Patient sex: M
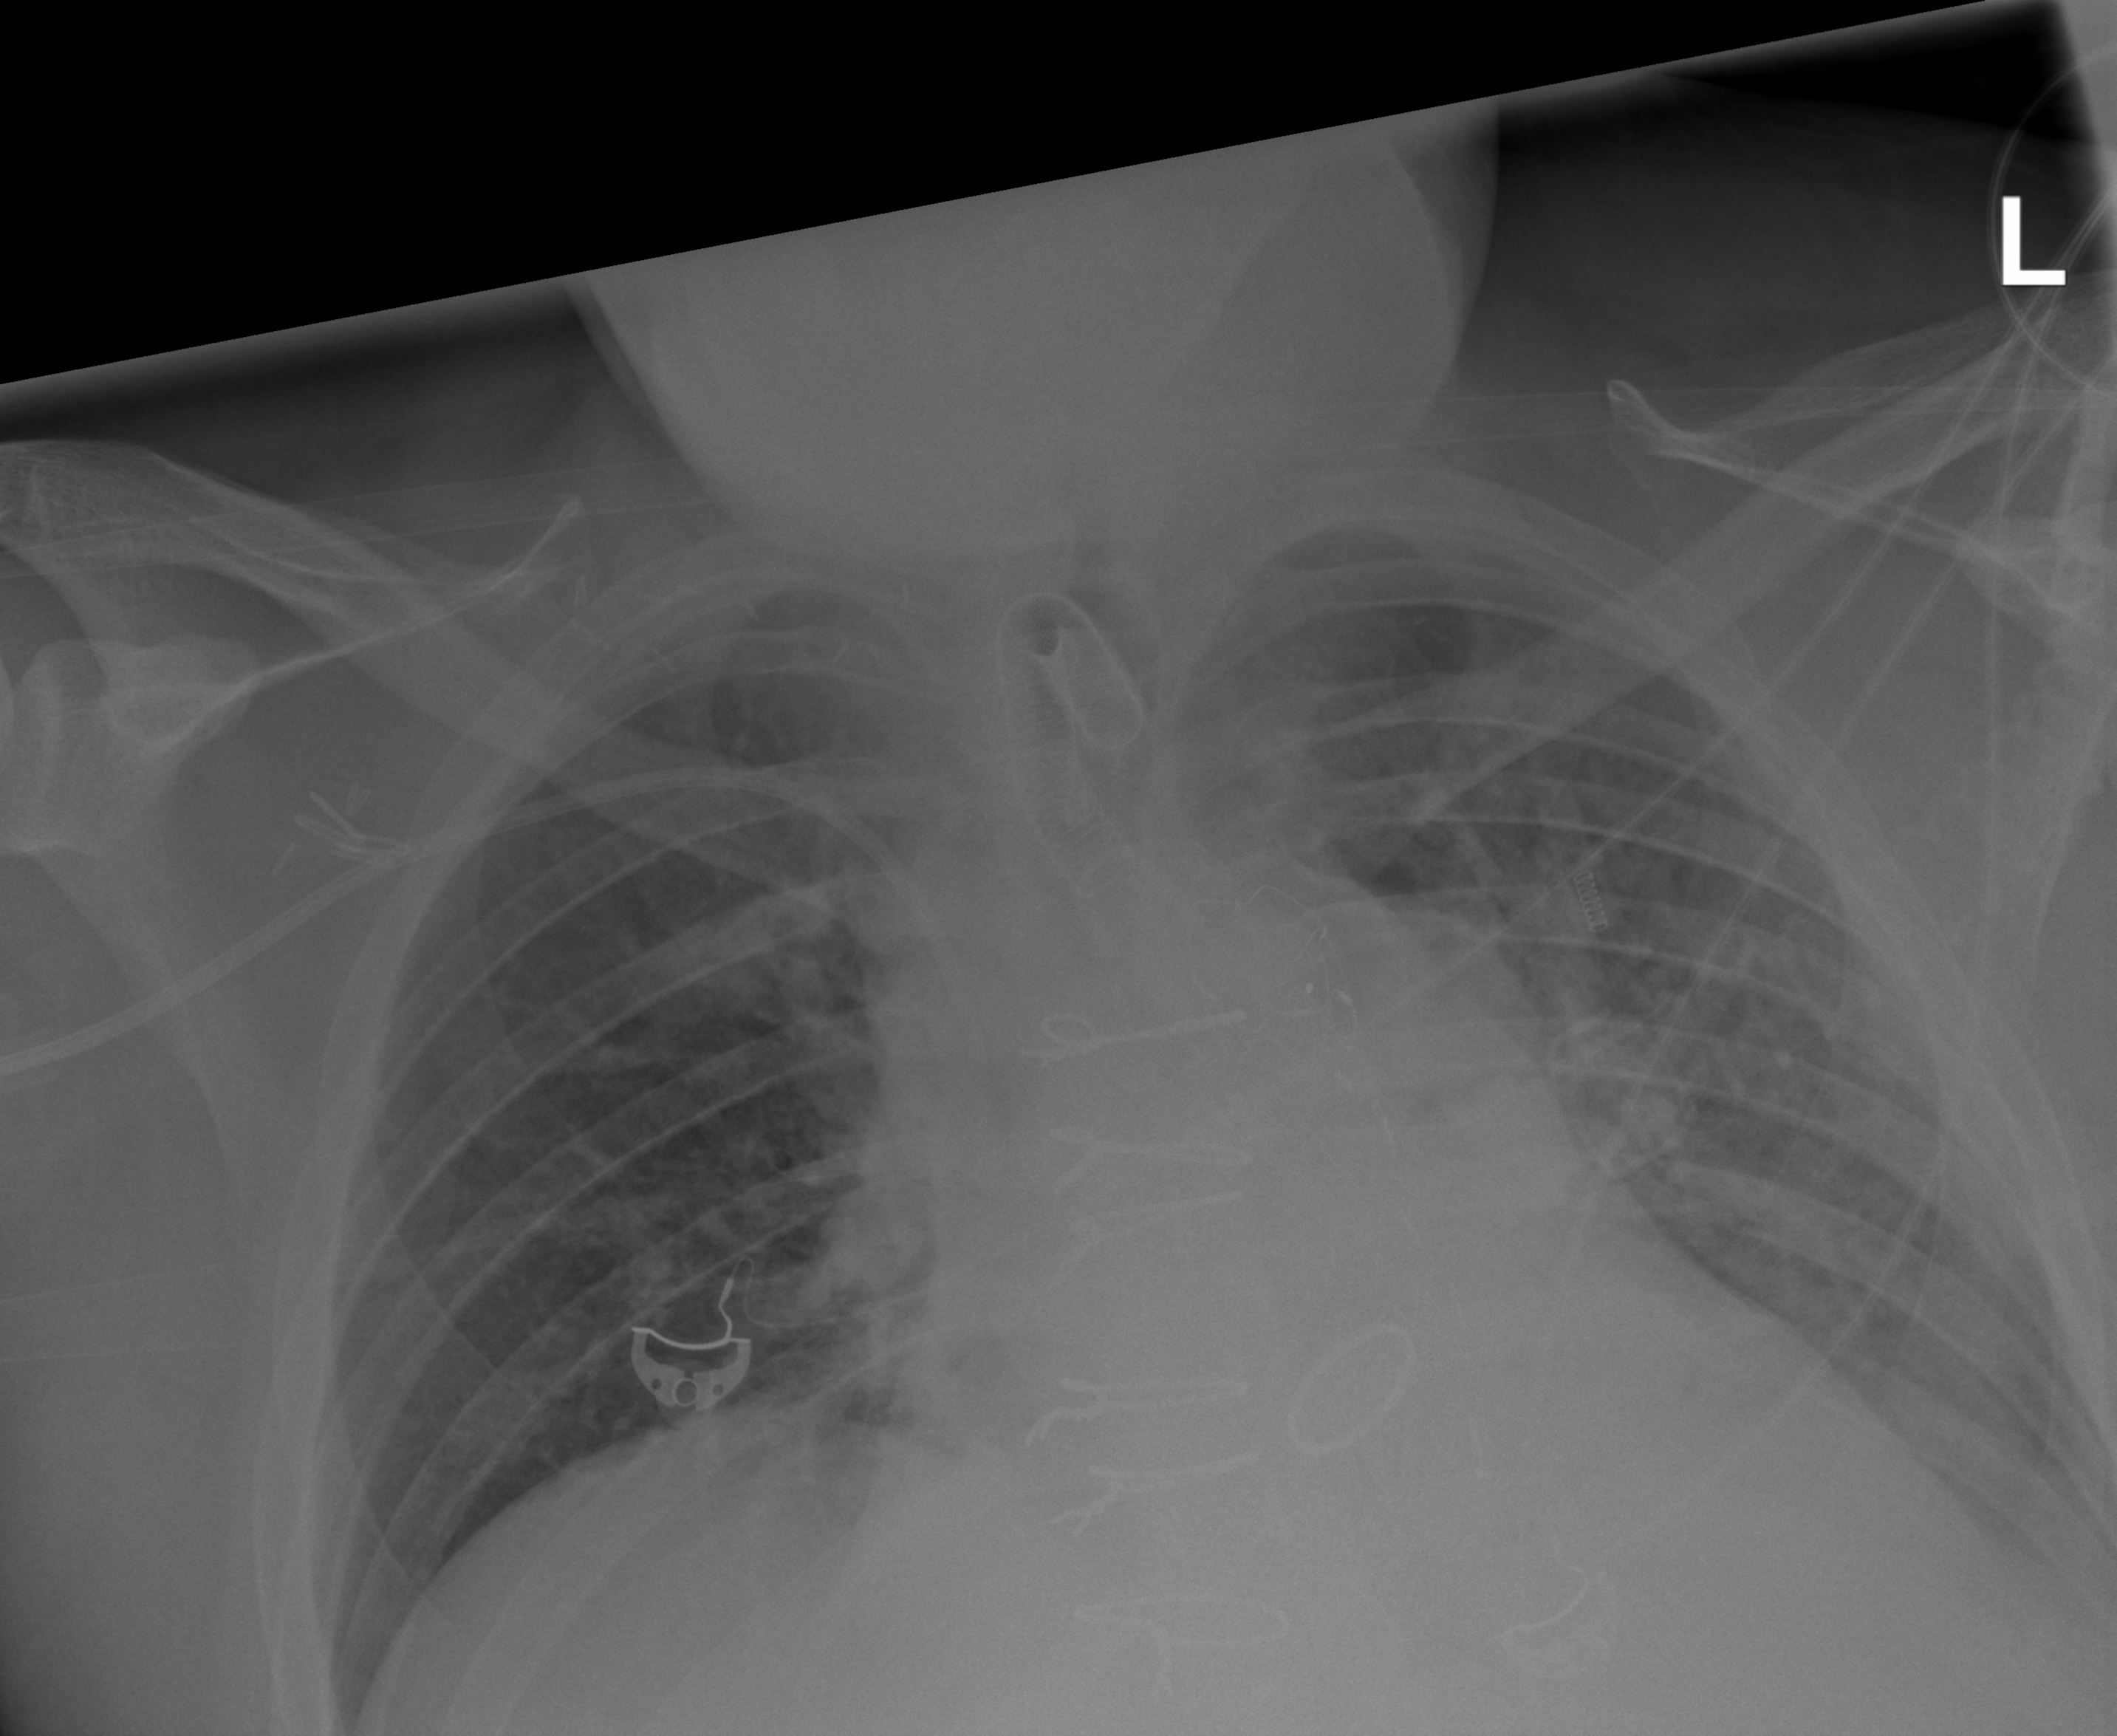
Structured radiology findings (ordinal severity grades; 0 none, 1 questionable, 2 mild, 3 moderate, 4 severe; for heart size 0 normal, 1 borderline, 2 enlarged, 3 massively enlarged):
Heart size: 2
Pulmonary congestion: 2
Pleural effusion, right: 0
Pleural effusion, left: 2
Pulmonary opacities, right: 2
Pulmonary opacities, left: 2
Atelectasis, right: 0
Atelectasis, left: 2